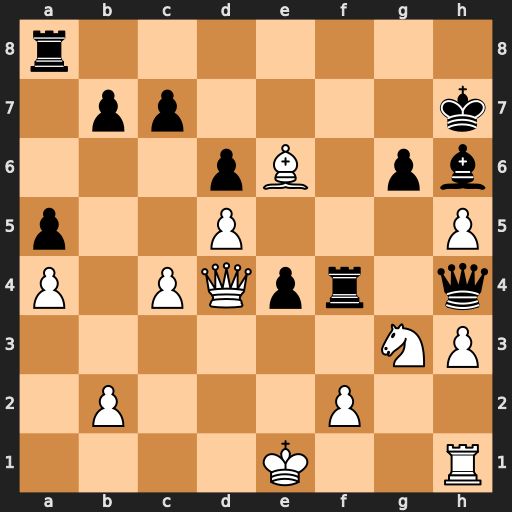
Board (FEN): r7/1pp4k/3pB1pb/p2P3P/P1PQpr1q/6NP/1P3P2/4K2R
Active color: w
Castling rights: K
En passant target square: -
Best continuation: hxg6+ Kxg6 Rg1 Bg5 Nf5 Qxf2+ Qxf2